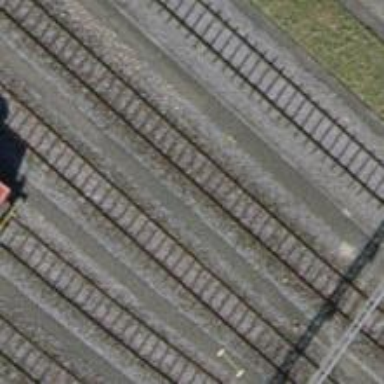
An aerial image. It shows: Railway yard with one track.